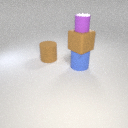
large blue rubber cylinder below small purple rubber cylinder